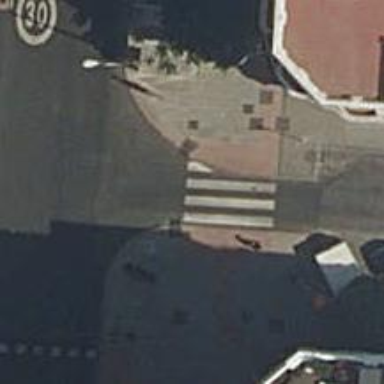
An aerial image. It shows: Crossing on footway made of paving stones. The crossing is zebra crossing.